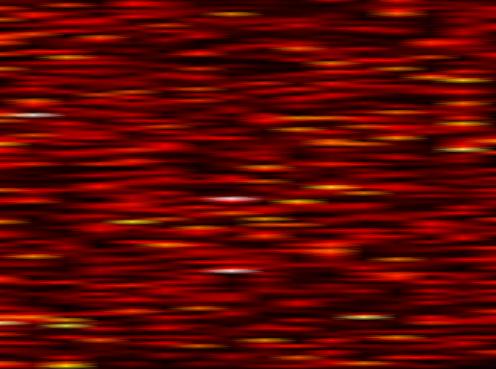
Label: OFDM